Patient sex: M
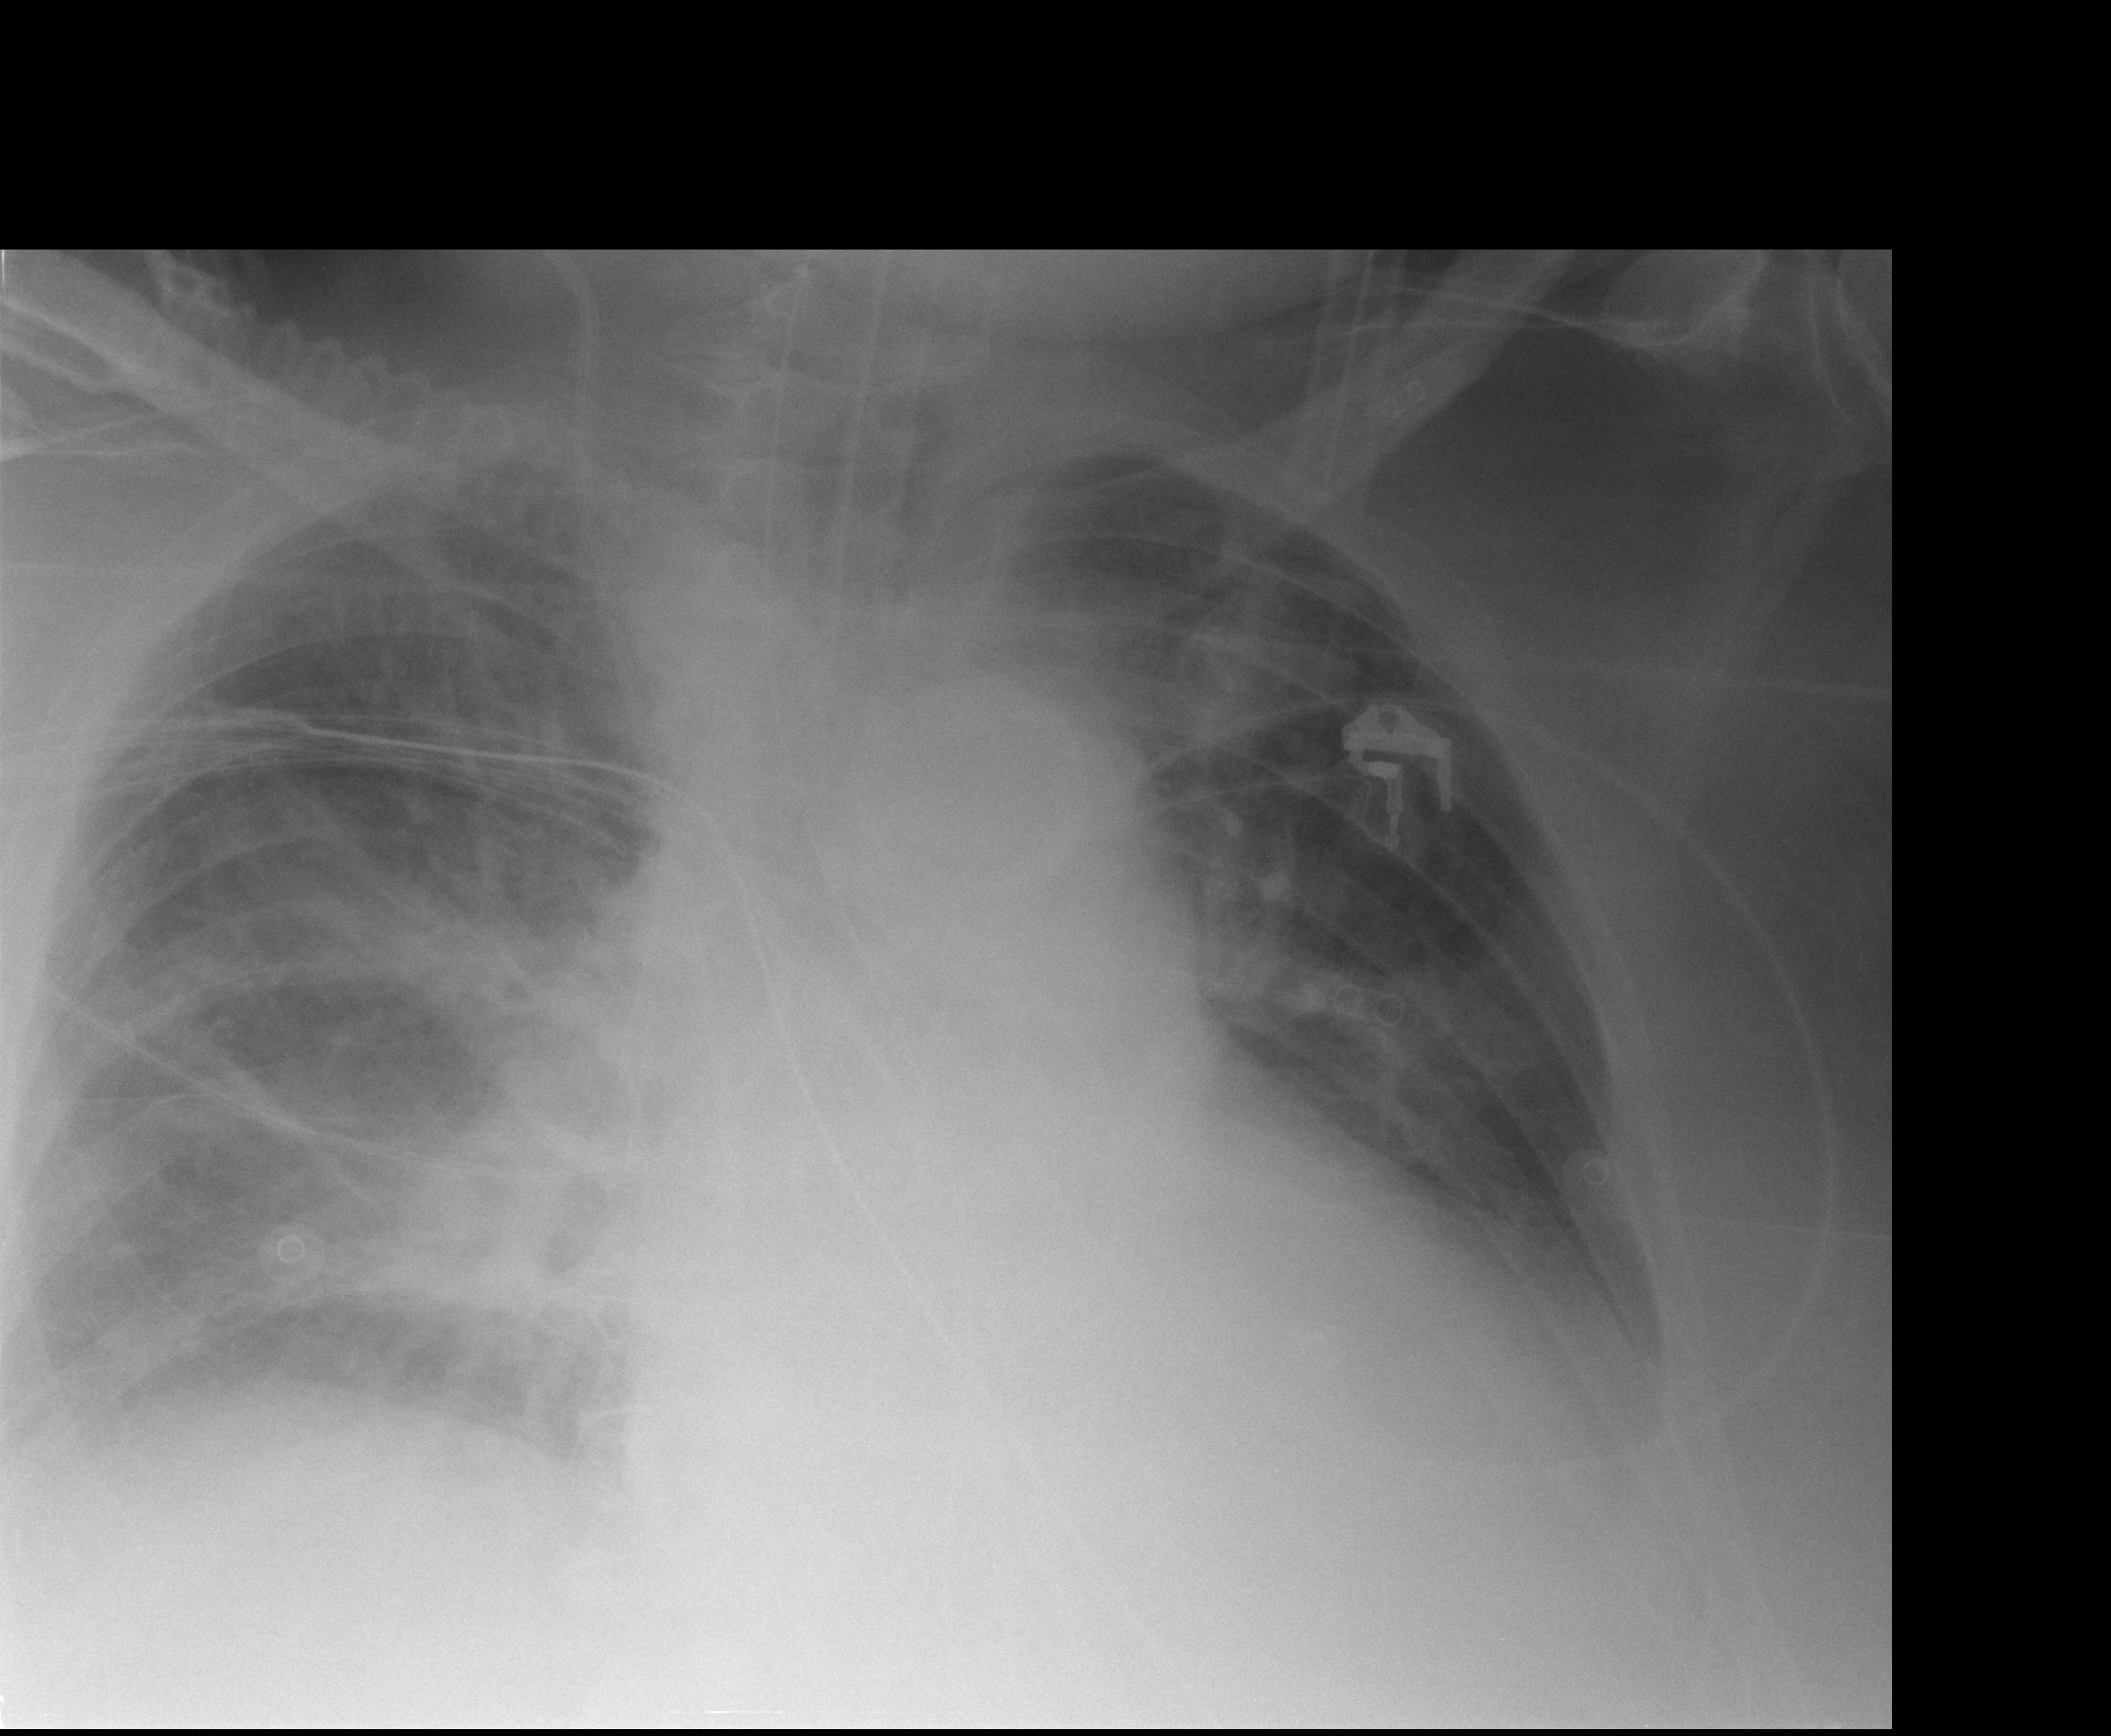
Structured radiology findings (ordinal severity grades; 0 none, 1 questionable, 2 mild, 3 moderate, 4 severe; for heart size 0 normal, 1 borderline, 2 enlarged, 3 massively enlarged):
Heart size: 2
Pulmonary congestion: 2
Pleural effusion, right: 0
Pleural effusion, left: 0
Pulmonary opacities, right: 2
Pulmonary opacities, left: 1
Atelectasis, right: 2
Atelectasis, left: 2